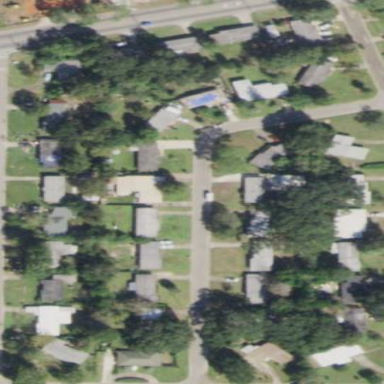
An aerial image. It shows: Single-family residential area.